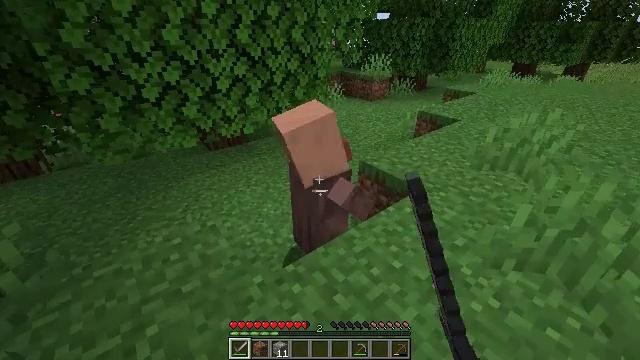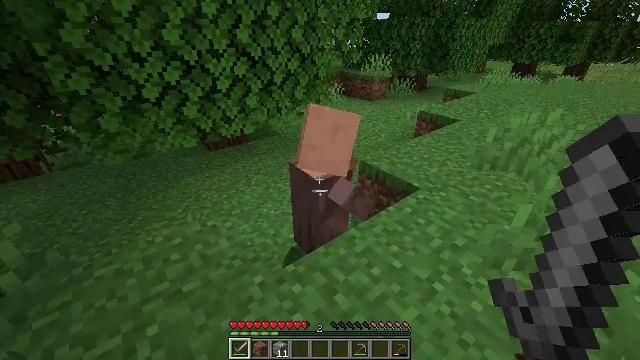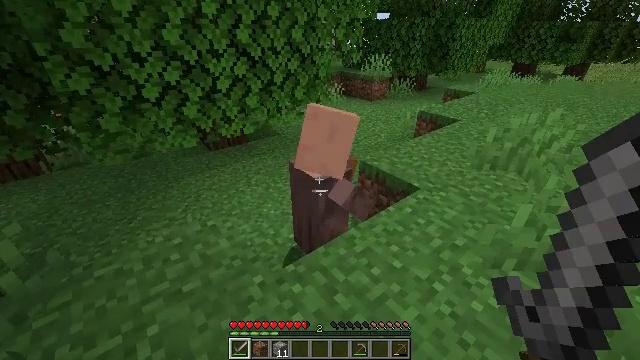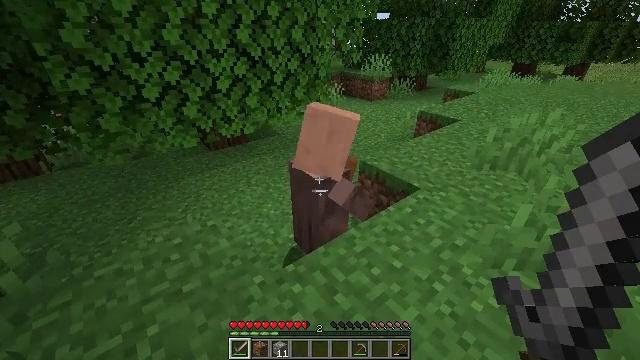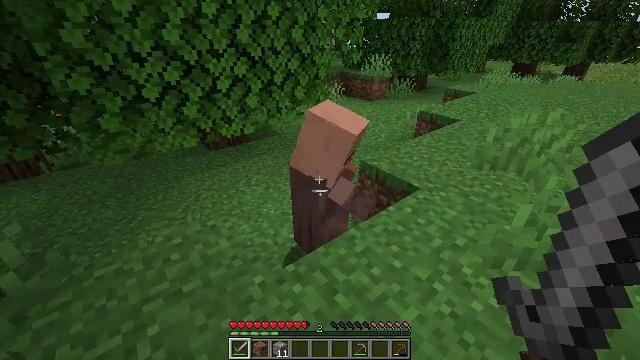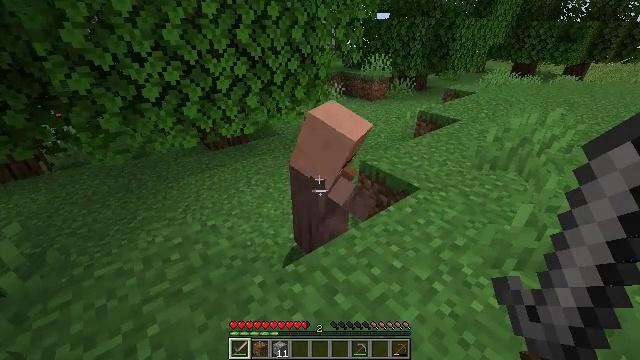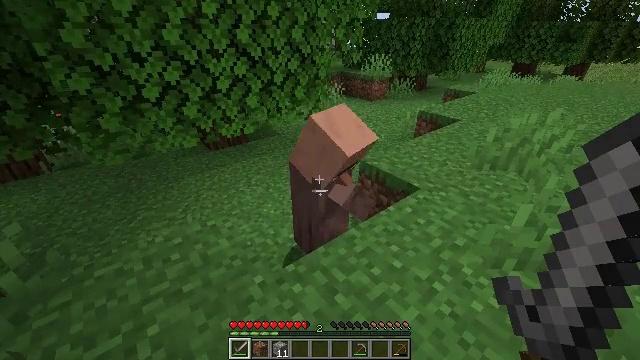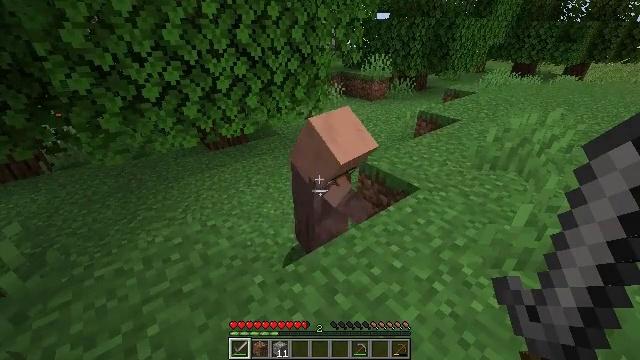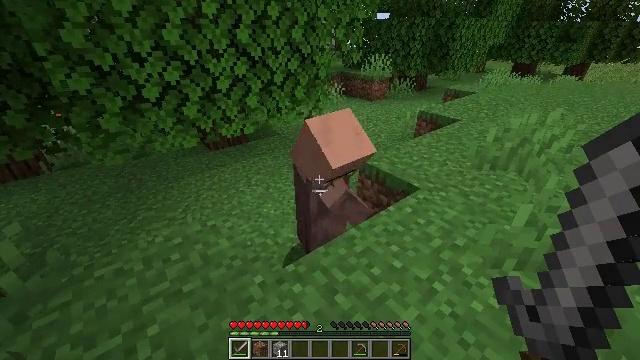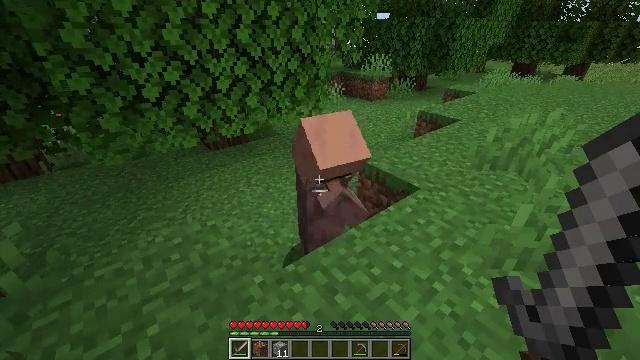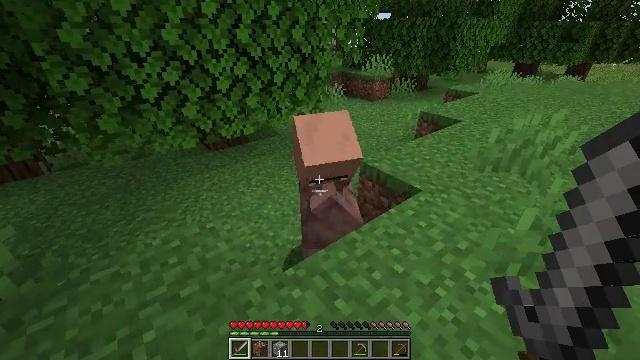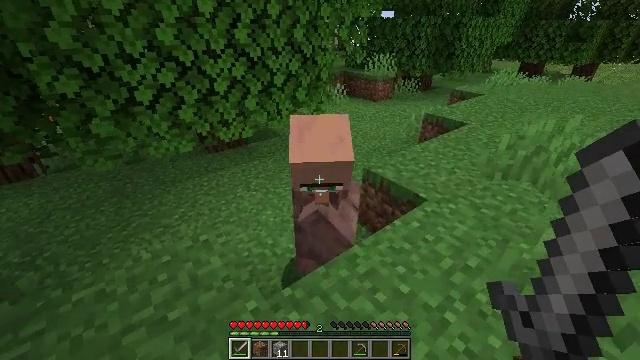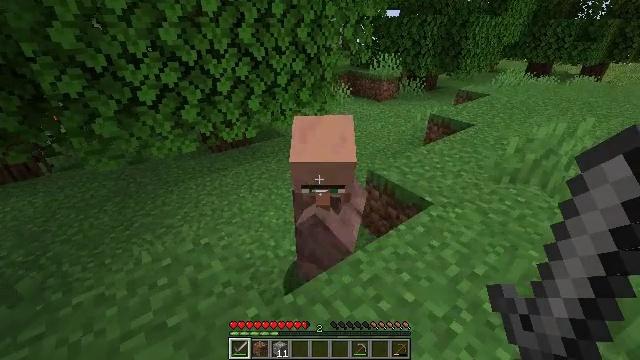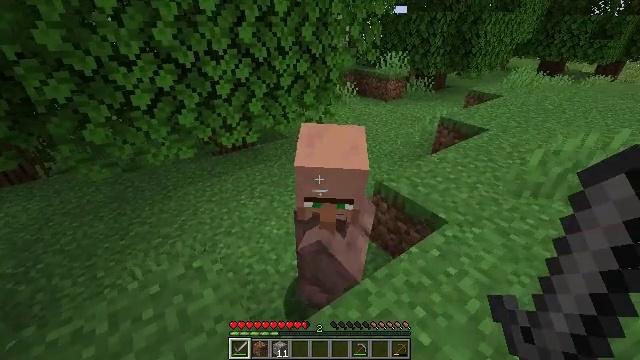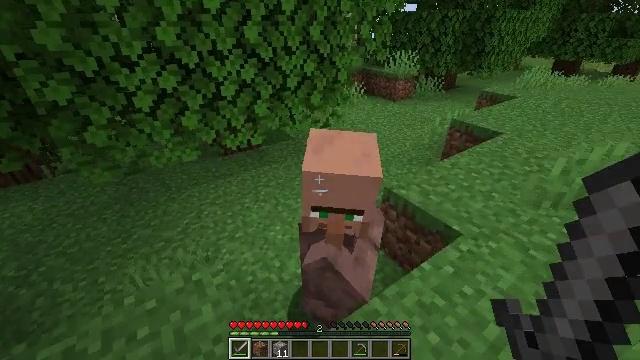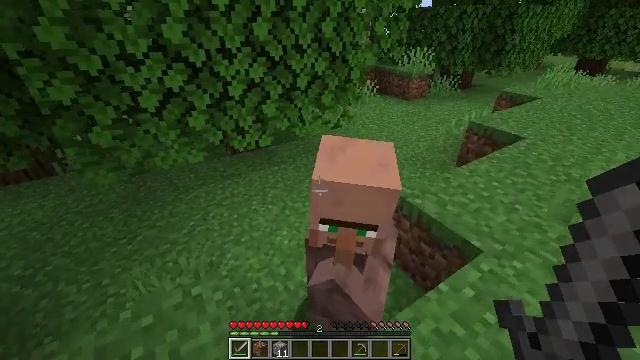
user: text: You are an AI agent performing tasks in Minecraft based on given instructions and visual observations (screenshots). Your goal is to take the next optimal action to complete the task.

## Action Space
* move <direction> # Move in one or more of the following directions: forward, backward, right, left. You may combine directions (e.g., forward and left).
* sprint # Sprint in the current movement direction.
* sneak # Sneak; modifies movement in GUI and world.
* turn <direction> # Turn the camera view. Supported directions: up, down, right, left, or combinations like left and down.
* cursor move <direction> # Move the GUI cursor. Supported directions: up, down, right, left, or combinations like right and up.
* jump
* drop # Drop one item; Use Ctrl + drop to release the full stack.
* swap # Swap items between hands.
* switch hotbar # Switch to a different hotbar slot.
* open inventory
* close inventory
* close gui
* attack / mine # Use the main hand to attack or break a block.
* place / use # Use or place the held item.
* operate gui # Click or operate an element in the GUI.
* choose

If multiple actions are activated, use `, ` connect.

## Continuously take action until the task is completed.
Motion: motion action
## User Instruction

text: Attack the white bed to collect it.
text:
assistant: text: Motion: no_op
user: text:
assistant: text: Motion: no_op
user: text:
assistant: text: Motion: no_op
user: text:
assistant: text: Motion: no_op
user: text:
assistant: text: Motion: no_op
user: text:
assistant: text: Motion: no_op
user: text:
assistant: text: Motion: no_op
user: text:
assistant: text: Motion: no_op
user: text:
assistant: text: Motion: no_op
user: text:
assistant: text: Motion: move forward
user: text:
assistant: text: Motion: move forward
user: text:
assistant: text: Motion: move forward
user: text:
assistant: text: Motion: move forward, turn left
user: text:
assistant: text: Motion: move forward, turn left
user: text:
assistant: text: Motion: turn left
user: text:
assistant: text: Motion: turn left
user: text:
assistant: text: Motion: turn left
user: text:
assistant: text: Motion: turn left
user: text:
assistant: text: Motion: turn left and up
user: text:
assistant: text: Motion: turn left and up
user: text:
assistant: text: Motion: turn left and up
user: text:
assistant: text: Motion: move forward, turn left
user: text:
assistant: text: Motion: move forward
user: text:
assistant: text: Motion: move forward
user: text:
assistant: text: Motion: no_op
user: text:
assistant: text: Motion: move forward
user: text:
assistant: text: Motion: move forward
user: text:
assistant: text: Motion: move forward
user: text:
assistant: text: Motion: move forward
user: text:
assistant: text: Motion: move forward